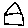
Label: house